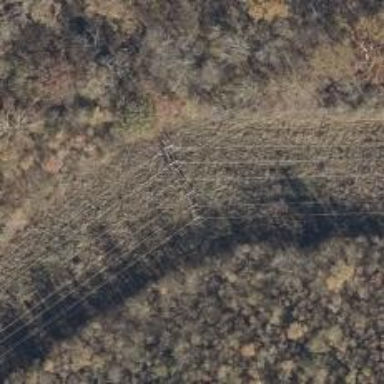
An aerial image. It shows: Power pole.